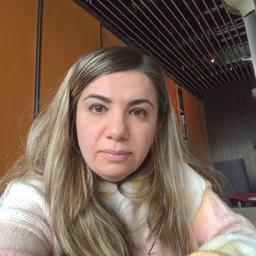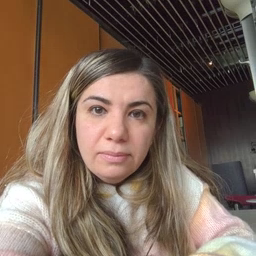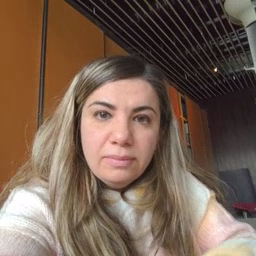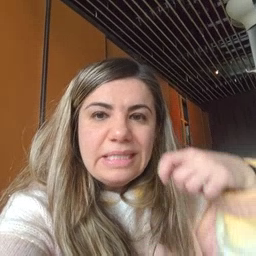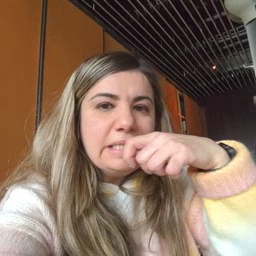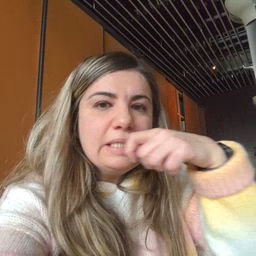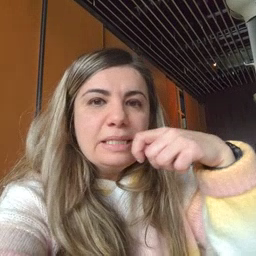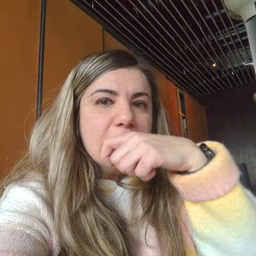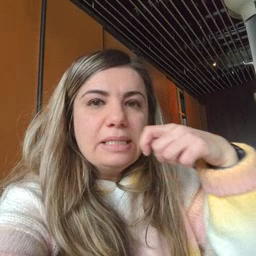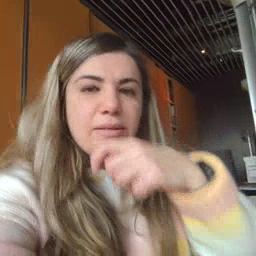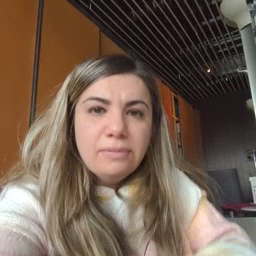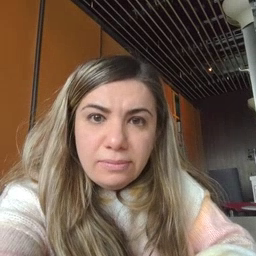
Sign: toothbrush